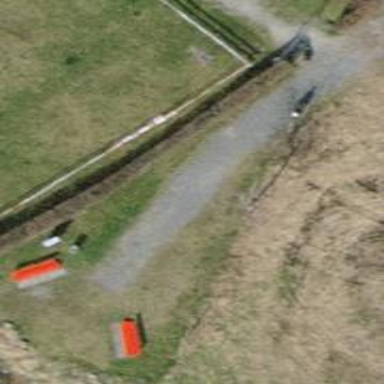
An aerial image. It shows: Pebblestone path.